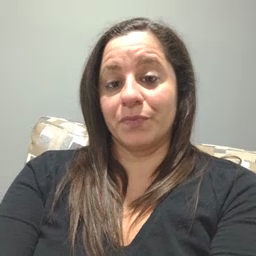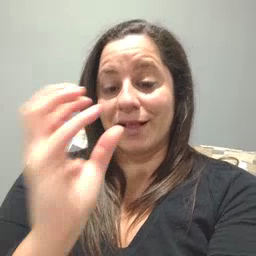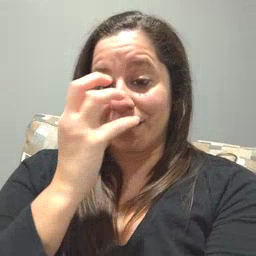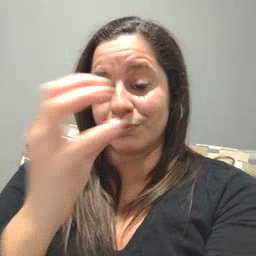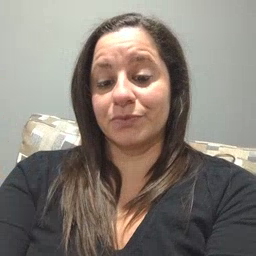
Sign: clown